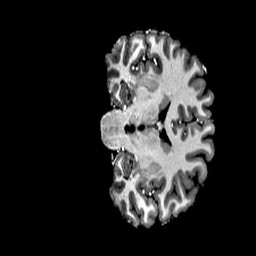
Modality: T1w
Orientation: coronal
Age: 24
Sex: male
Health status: healthy
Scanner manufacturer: siemens
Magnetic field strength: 6.98 T
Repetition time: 6 s
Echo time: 0.00302 s